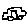
Label: car